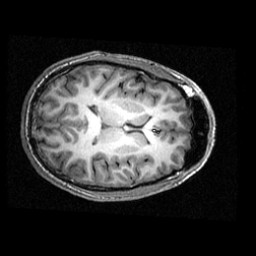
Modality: T1w
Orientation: axial
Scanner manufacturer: ge
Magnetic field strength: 3 T
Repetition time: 0.009048 s
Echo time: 0.001844 s